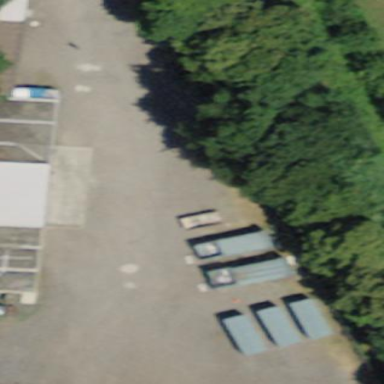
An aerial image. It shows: Recycling facility.